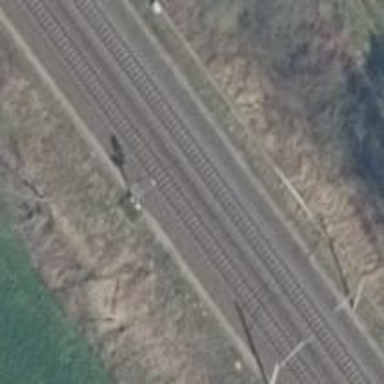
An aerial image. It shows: Railway signal.